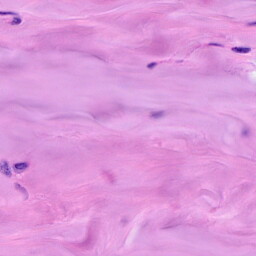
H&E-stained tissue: Breast